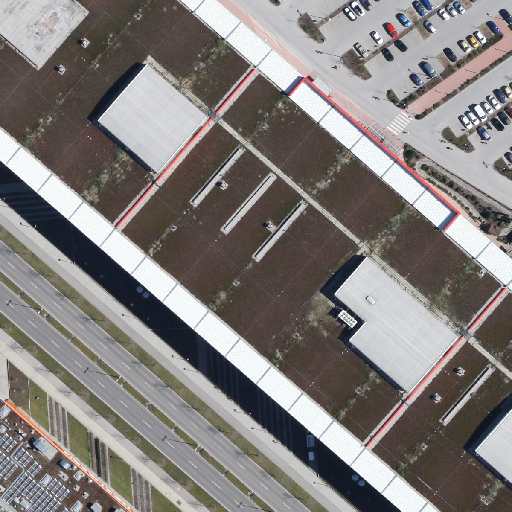
Referring expression: light-duty vehicle in the parking area